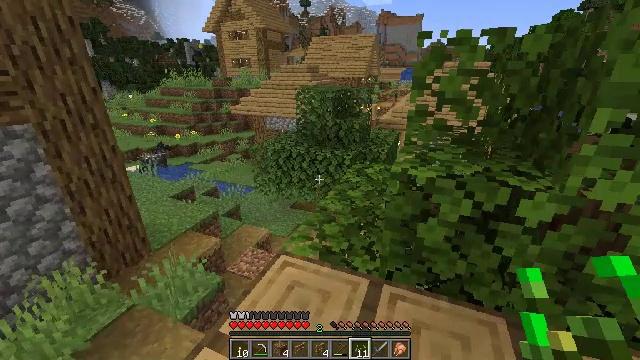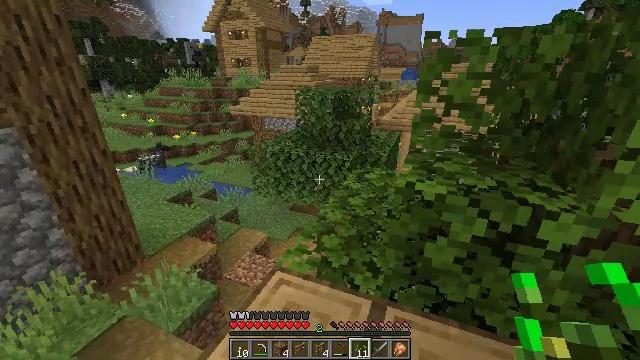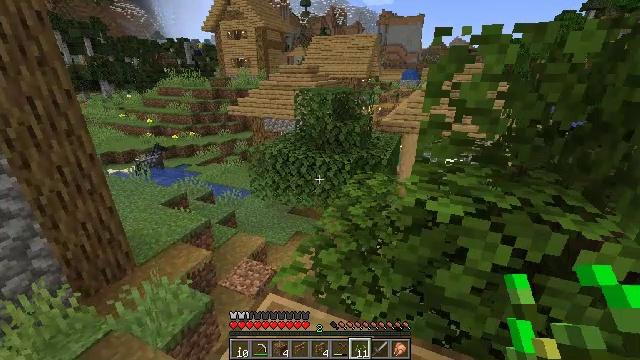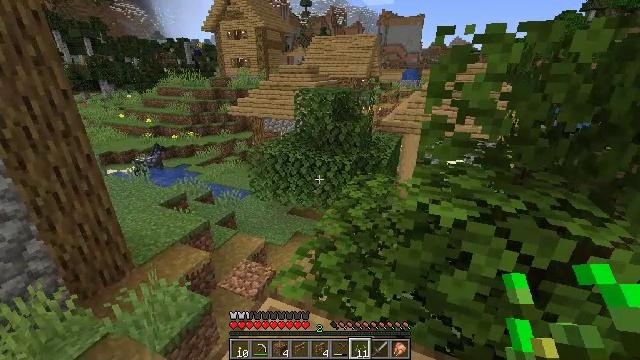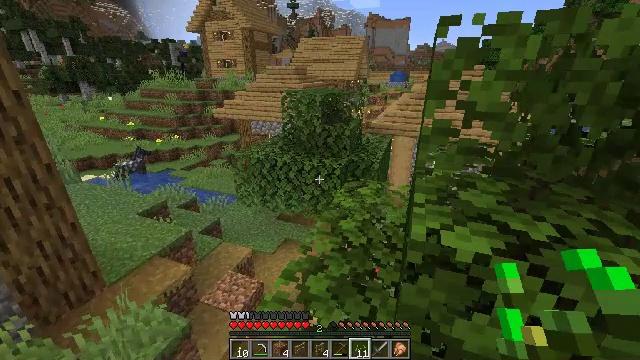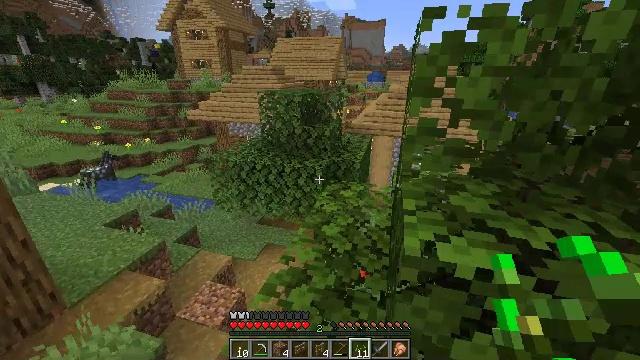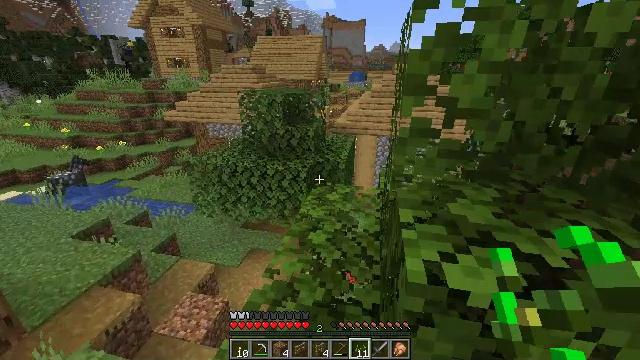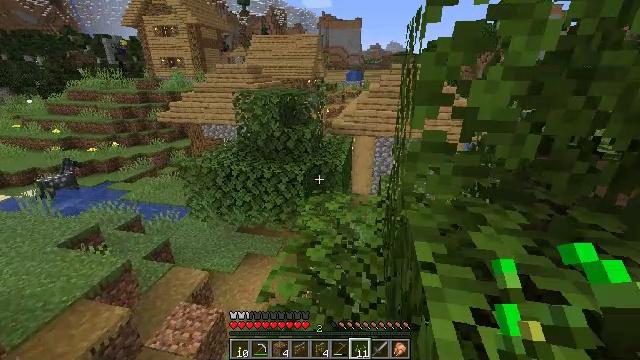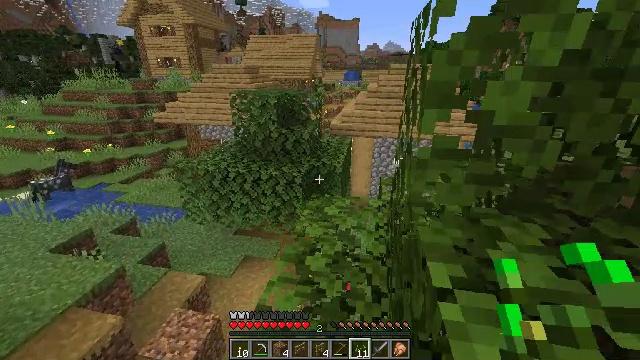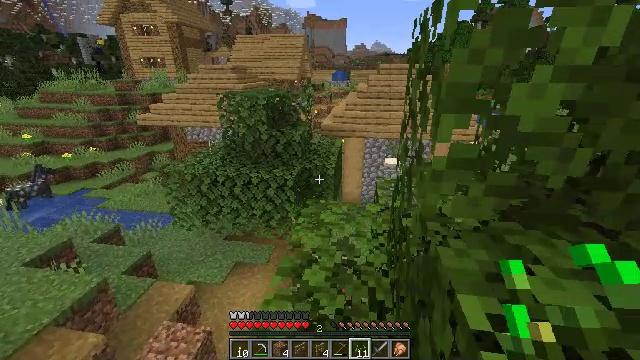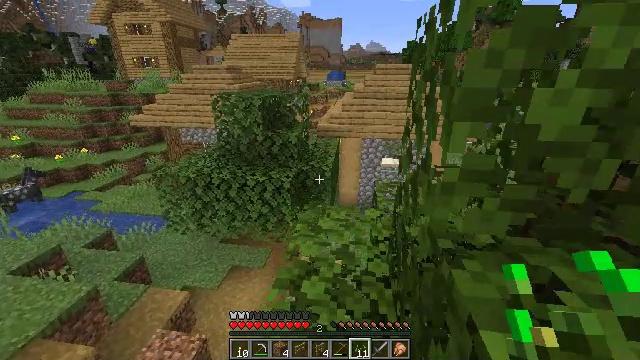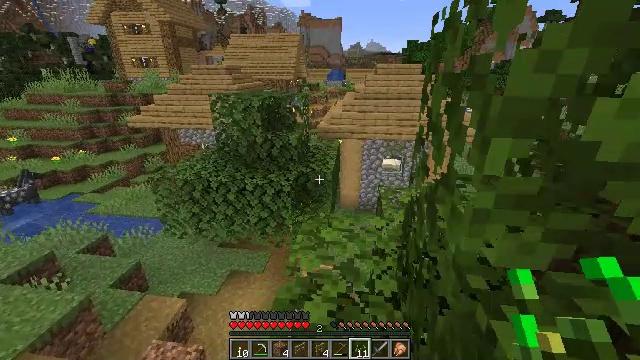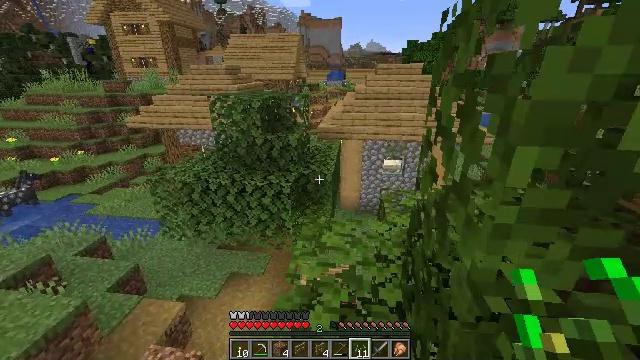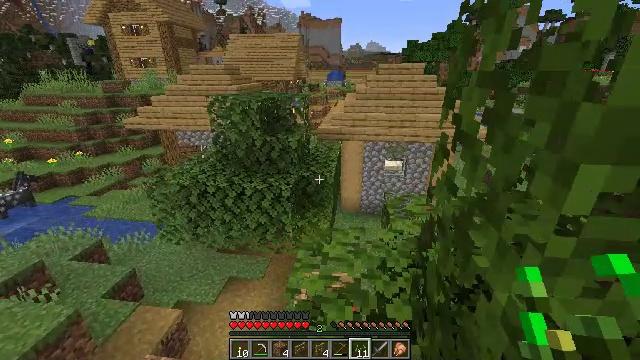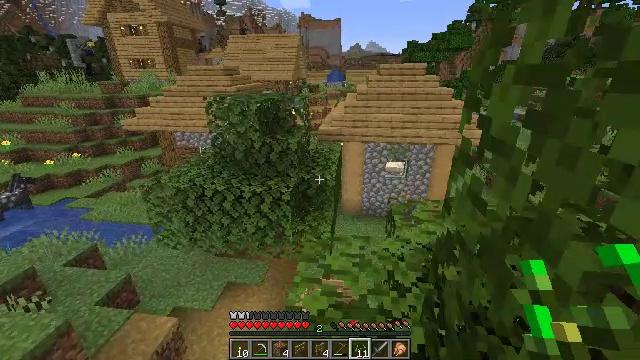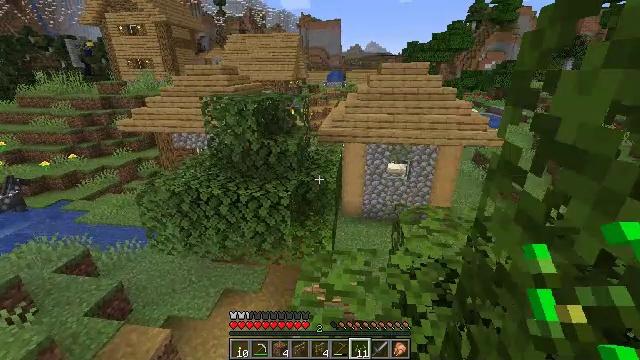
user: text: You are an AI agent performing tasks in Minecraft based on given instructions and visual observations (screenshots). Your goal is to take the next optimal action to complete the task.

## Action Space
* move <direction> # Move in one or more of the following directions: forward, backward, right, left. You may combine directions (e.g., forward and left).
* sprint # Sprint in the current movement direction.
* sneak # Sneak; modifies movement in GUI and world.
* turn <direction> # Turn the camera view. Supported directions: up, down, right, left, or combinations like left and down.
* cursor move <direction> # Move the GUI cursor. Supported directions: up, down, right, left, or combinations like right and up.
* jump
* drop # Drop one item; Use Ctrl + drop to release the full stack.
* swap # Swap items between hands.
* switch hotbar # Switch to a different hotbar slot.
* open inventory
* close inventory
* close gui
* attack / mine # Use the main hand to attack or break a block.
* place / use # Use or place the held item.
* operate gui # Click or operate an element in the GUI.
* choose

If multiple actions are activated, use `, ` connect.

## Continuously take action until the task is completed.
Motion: motion action
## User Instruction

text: Retrieve carrots by attacking the plant.
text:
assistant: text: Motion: move forward
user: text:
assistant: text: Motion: move forward
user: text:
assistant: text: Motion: move forward
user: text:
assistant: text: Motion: move forward, turn right
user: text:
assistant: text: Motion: move forward, turn right
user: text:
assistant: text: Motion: move forward, turn right
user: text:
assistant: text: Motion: move forward
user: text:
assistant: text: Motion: move forward
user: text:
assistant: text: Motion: move forward, turn right
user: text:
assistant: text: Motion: move forward
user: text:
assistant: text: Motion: move forward
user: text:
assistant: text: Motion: move forward
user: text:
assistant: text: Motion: move forward
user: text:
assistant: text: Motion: move forward
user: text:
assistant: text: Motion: move forward
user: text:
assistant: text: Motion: move forward
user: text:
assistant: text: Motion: move forward, turn down
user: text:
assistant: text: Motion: move forward, turn down
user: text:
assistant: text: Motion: move forward, turn down
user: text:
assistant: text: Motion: move forward, turn down
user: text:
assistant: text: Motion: move forward, turn down
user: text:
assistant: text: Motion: move forward, turn down
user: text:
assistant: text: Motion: move forward, turn down
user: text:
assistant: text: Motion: move forward, turn down
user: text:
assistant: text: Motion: move forward, turn left and down
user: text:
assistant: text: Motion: move forward, turn left and down
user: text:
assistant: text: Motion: move forward, turn left and down, jump
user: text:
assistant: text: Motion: move forward, turn left, jump
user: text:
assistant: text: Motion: move forward, jump
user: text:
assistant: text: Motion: move forward, jump